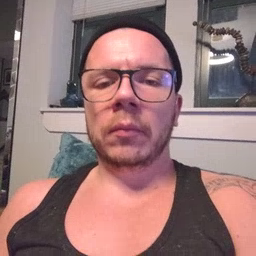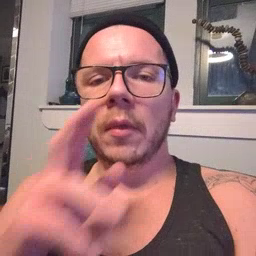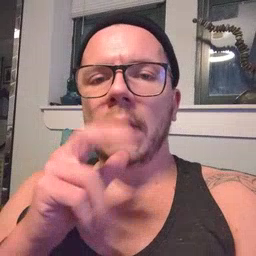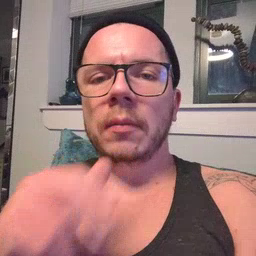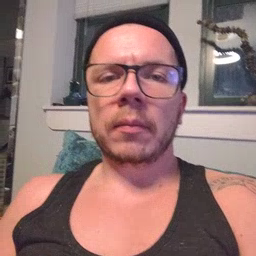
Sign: hen